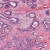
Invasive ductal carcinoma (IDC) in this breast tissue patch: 0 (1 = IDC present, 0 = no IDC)